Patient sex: M
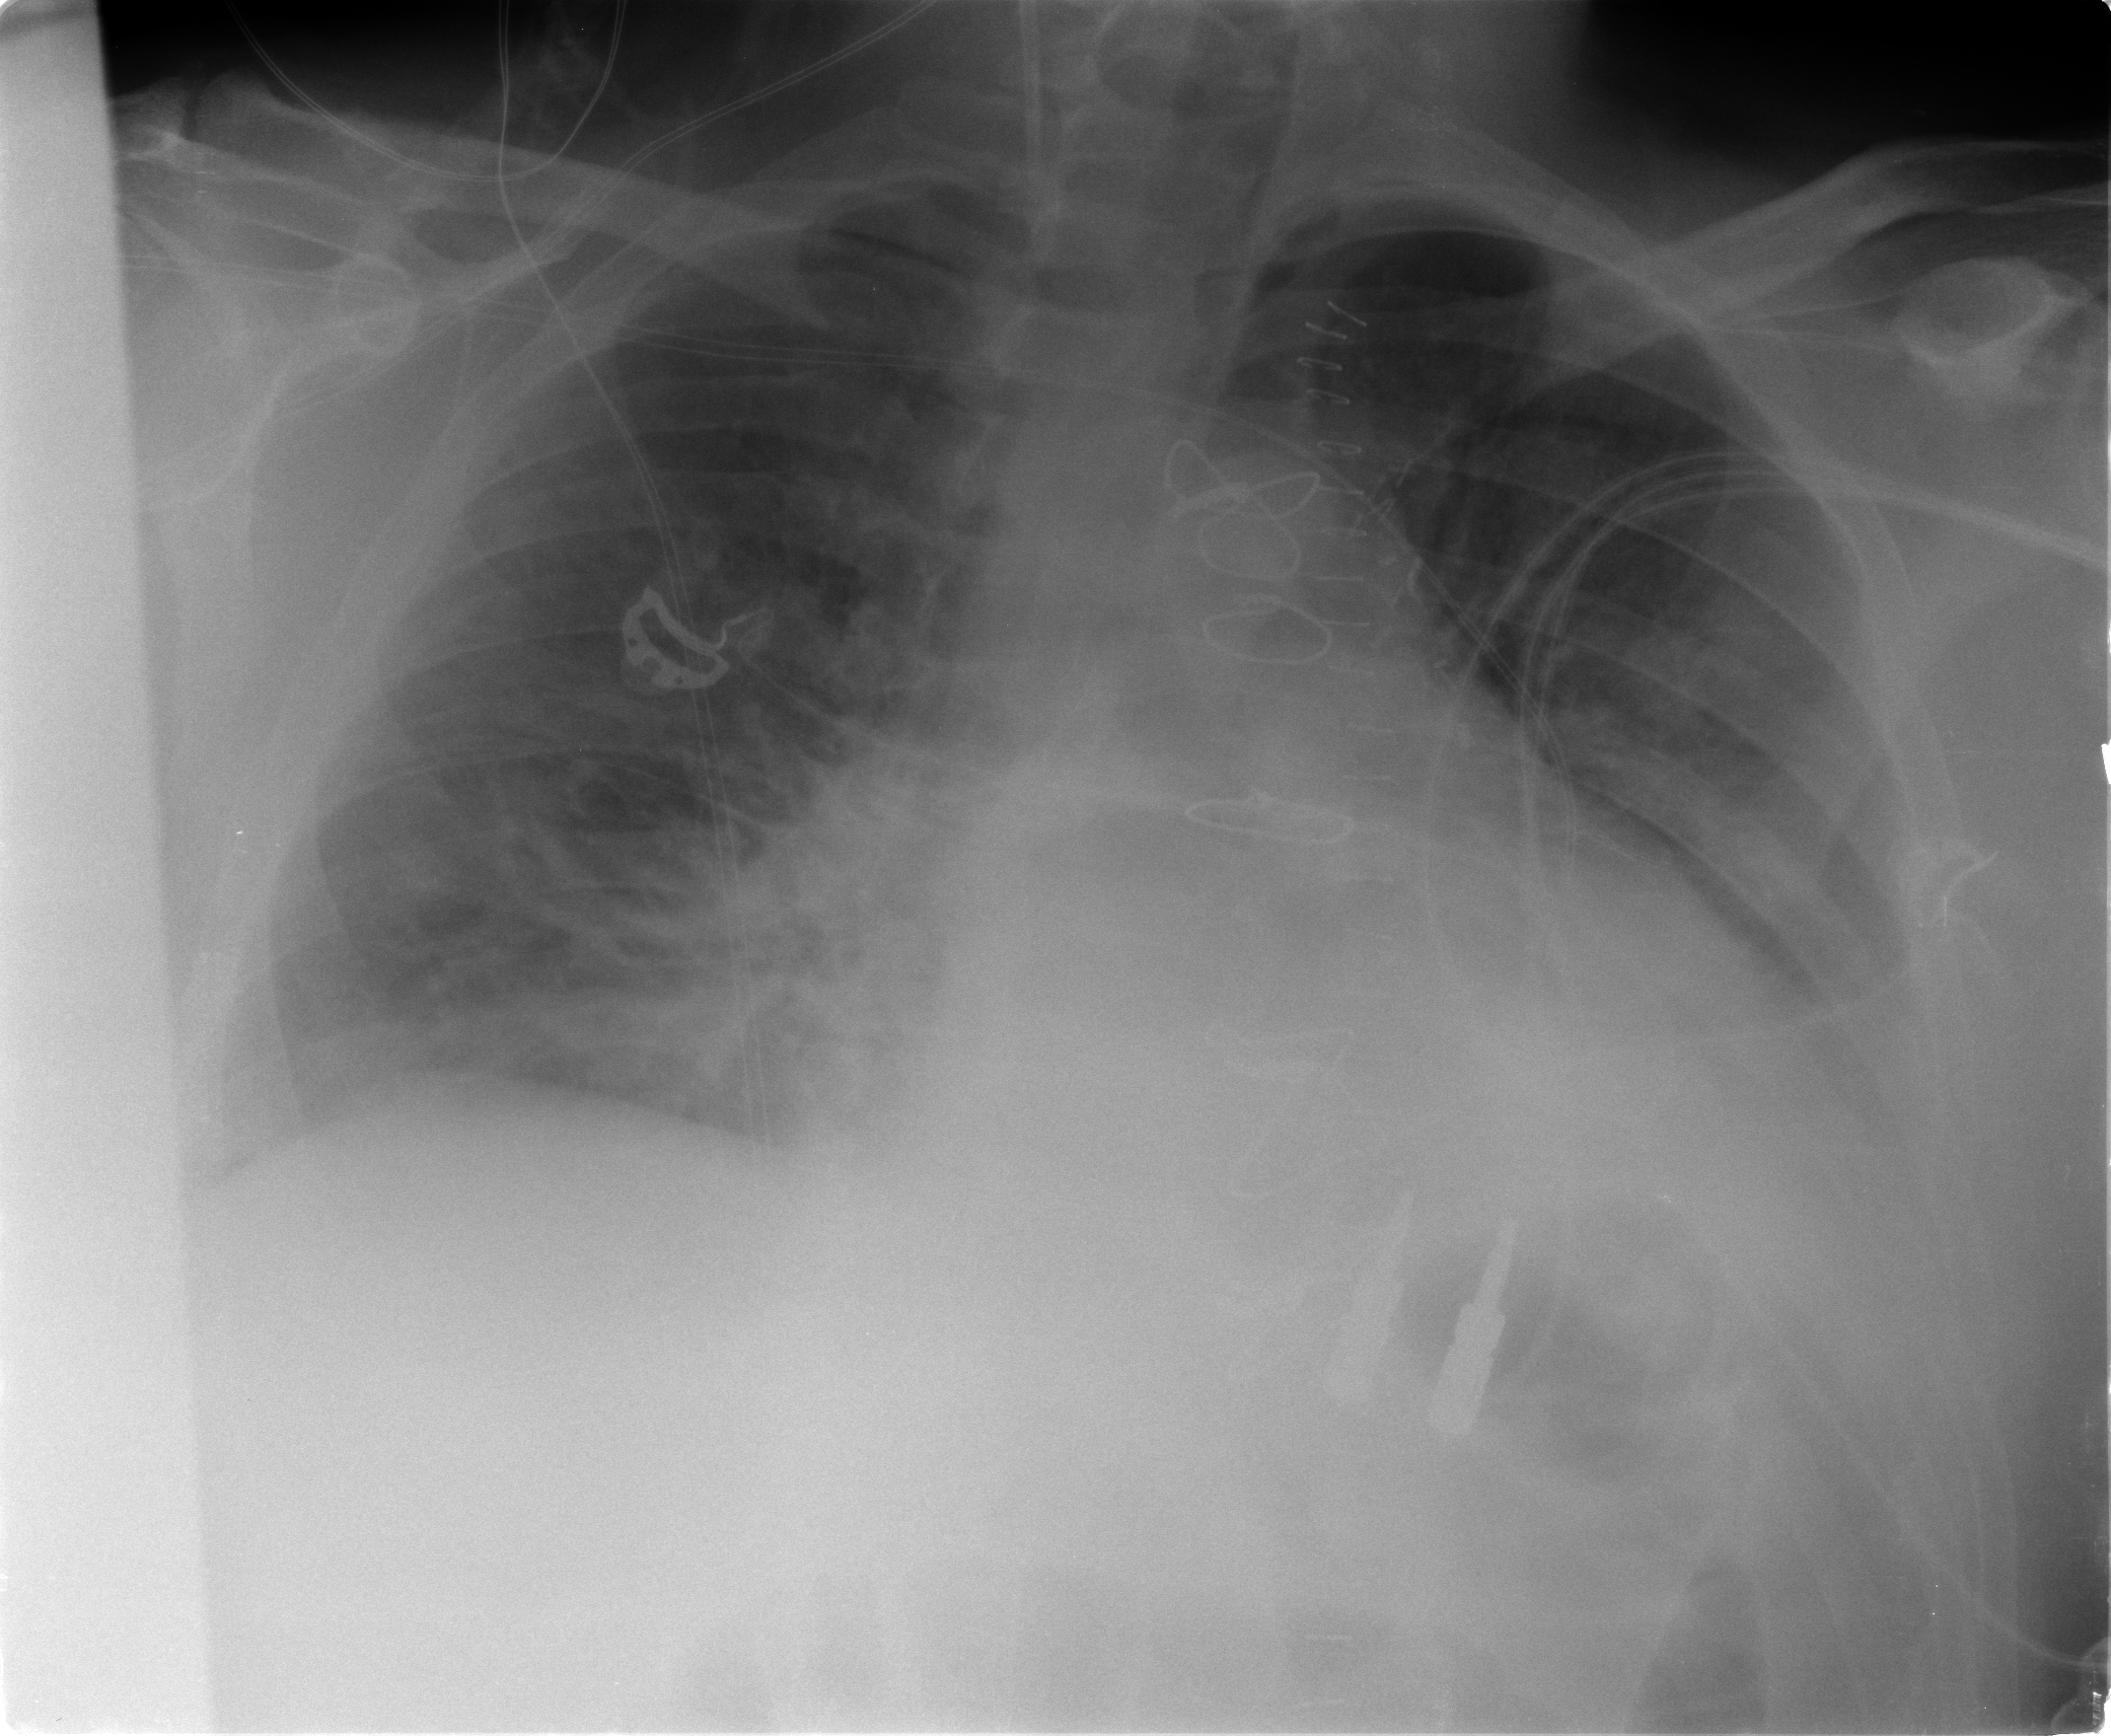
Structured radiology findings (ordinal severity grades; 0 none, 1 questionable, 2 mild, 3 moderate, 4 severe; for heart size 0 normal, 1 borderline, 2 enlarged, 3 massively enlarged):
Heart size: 2
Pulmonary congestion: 3
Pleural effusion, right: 1
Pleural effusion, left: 2
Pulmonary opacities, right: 3
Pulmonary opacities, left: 1
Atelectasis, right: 2
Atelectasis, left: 2